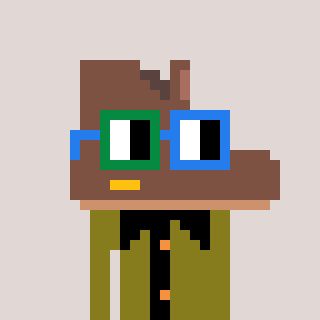
a pixel art character with square green and blue glasses, a boot-shaped head and a gunk-colored body on a warm background